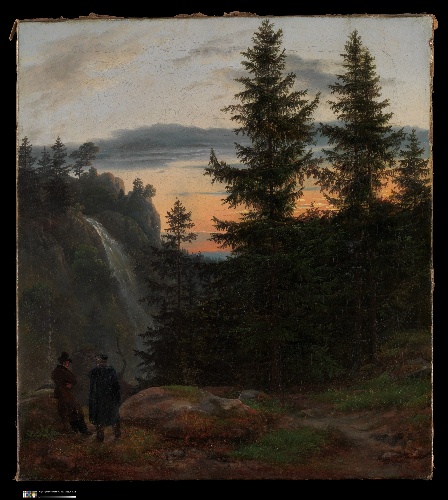
Title: Two Men before a Waterfall at Sunset
Artist: Johan Christian Dahl
Artist bio: Norwegian, Bergen 1788–1857 Dresden
Date: 1823
Object type: Painting
Classification: Paintings
Medium: Oil on canvas
Dimensions: 15 x 14 in. (38.1 x 35.6 cm)
Department: European Paintings
Credit line: Gift of Christen Sveaas, in celebration of the Museum's 150th Anniversary, 2019
Accession year: 2019
Repository: Metropolitan Museum of Art, New York, NY
Tags: Men|Waterfalls|Landscapes